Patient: sex M, age 78
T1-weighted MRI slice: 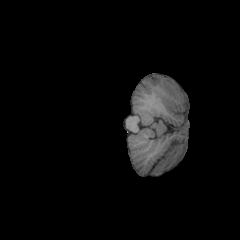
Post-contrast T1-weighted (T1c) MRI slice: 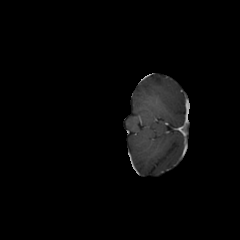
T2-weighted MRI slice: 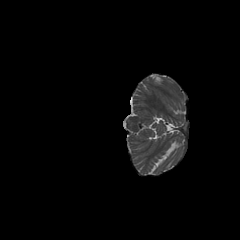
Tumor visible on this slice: no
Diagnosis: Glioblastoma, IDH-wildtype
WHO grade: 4